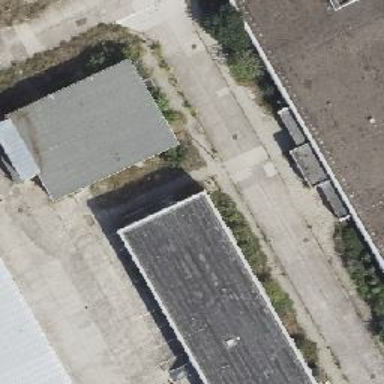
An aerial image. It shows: Commercial building with flat roof.